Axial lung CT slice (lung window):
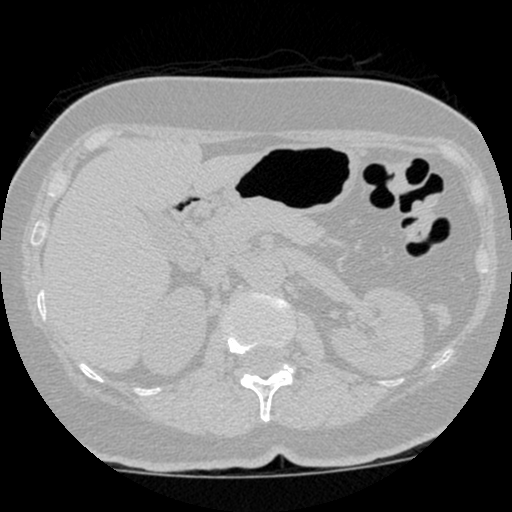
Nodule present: no